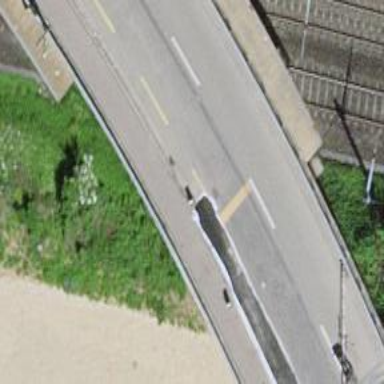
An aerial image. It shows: Primary highway bridge with asphalt surface. There is sidewalk on the left side.